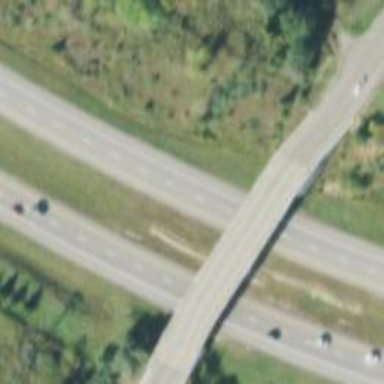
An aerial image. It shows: Motorway.